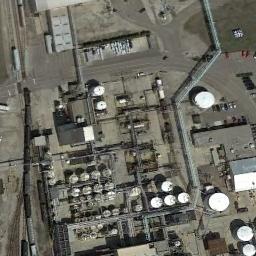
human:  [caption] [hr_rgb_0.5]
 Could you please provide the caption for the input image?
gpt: There is a black house beside the storage tanks .

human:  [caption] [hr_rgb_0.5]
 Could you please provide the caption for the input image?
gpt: In the factory there are many neatly arranged storage tanks and many pipelines of different sizes, .

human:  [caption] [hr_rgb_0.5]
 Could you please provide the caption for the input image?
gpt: There are several buildings beside the storage tanks .

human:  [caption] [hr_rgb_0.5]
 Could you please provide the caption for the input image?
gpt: There are many storage tanks on the bare land .

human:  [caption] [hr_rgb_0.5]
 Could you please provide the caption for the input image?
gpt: There are some storage tanks of different sizes and some pipelines .